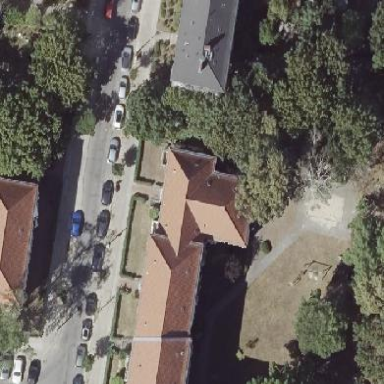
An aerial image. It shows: Apartment building with hipped roof.